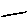
Label: line